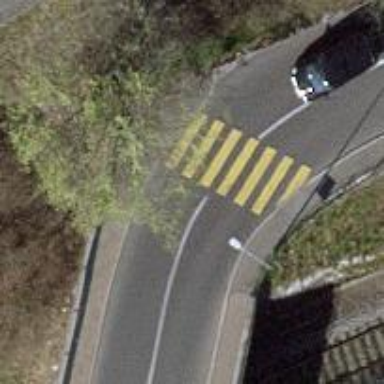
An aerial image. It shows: Uncontrolled road crossing.